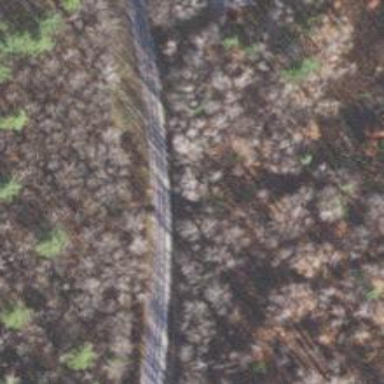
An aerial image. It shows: Railway track.